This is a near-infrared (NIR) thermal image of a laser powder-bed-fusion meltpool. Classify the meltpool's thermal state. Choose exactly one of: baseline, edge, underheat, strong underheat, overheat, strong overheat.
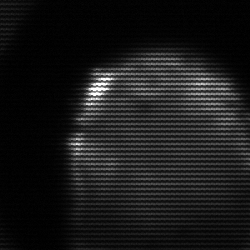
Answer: edge